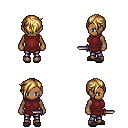
a pixel art fantasy rpg character, female body template, human, dark skin, maroon tunic, metal pants, blonde pixie cut hairstyle, gray slippers, dagger, four views (front, back, left, right), 2x2 character sprite sheet, small pixel art, hard edges, no anti-aliasing